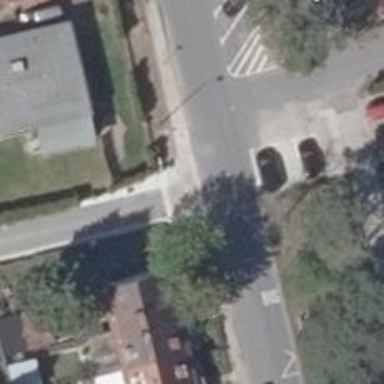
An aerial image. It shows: Residential road with asphalt surface.